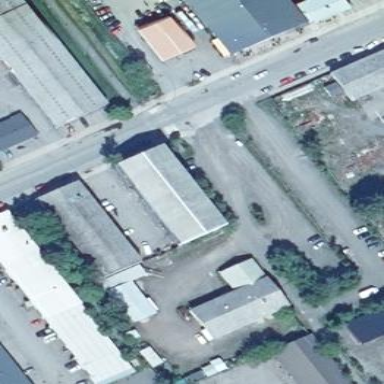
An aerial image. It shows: Industrial building with gabled blue roof.